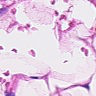
Metastatic tissue present: no